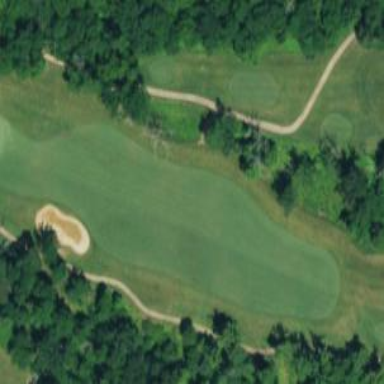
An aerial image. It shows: Well-maintained grassy area designated for golfing. It is mown fairway used for the sport of golf.